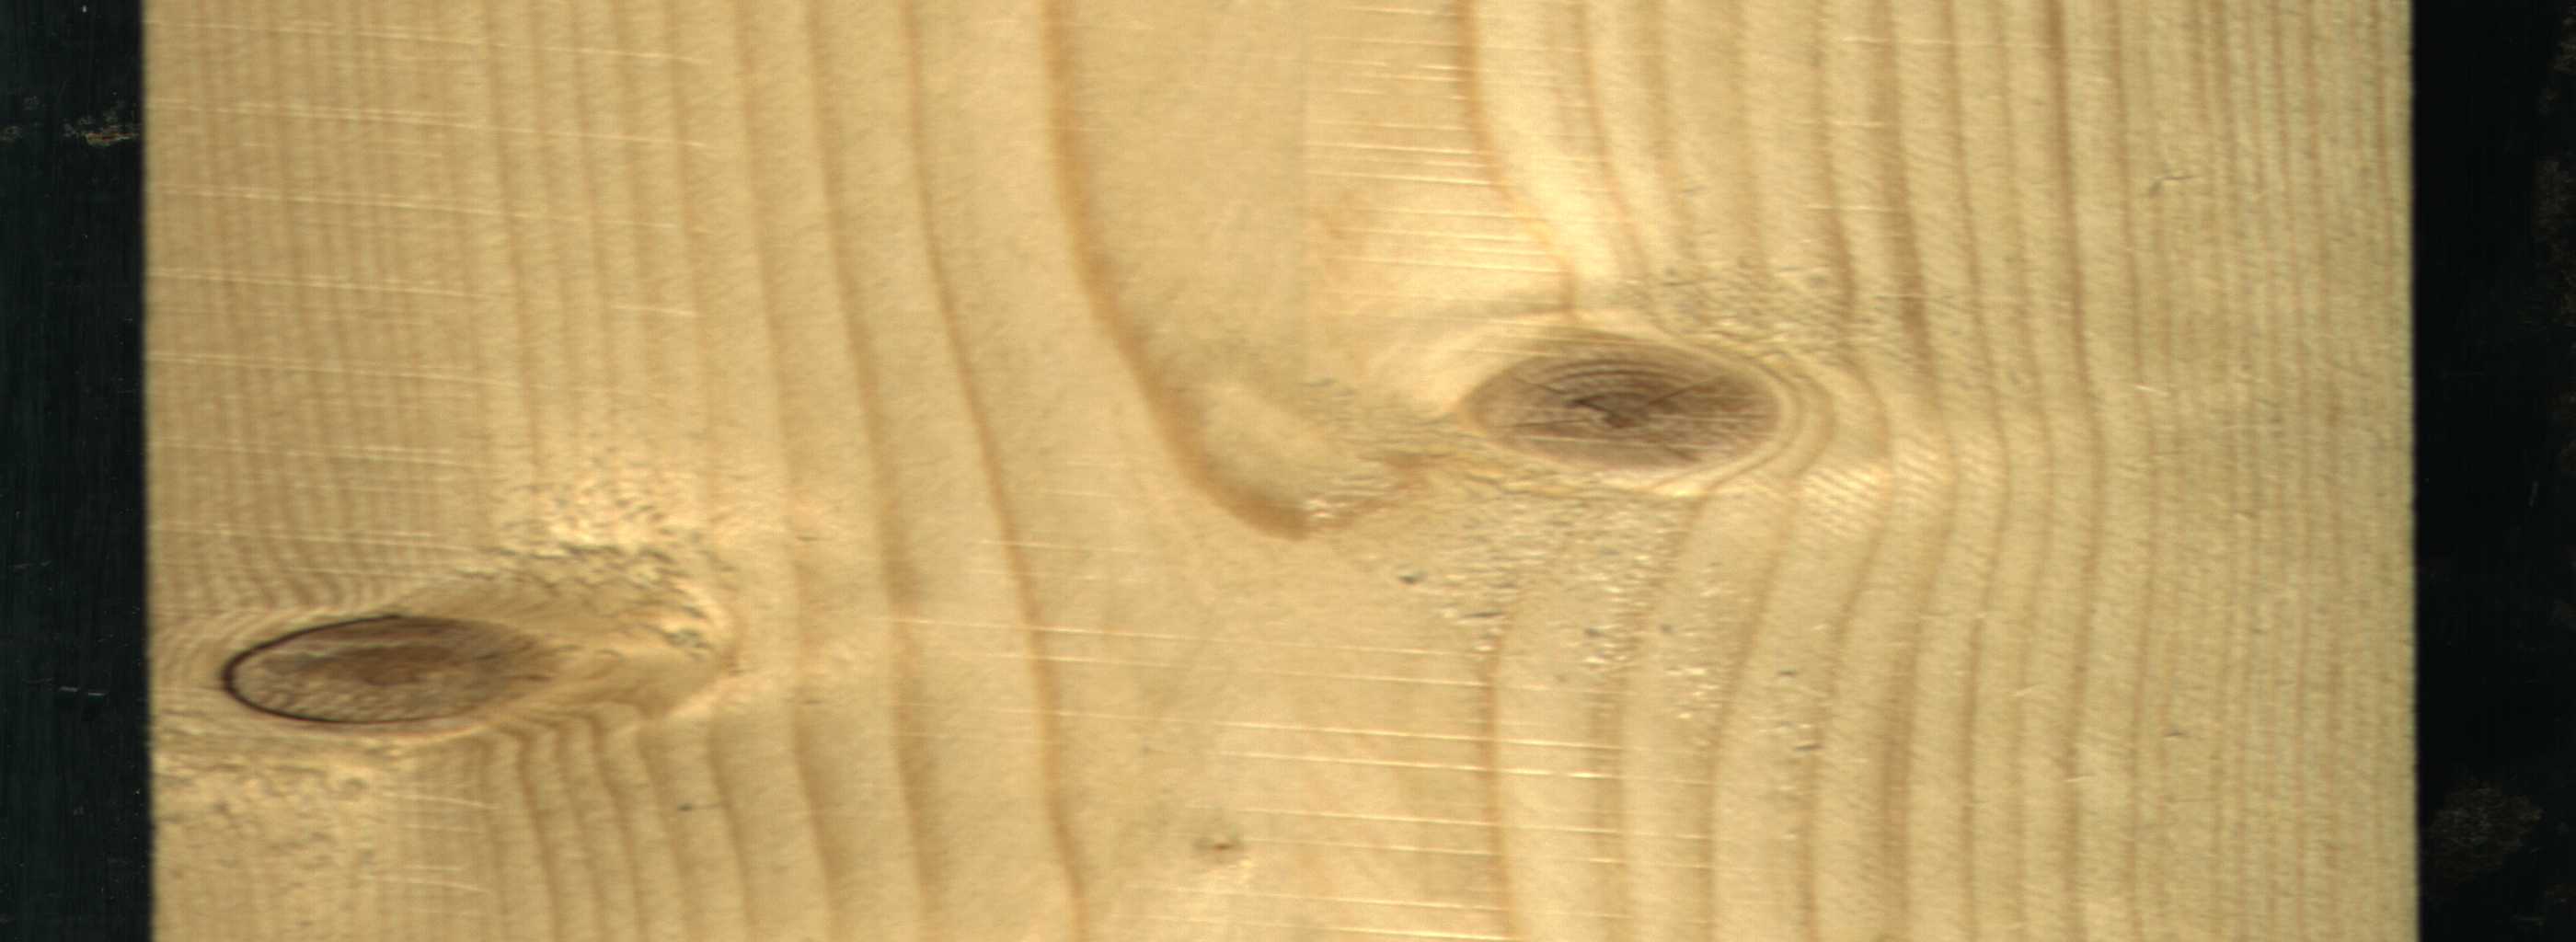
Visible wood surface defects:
Dead_Knot
Live_Knot